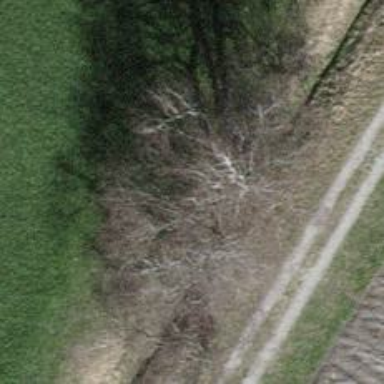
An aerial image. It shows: Single tag "natural: tree."